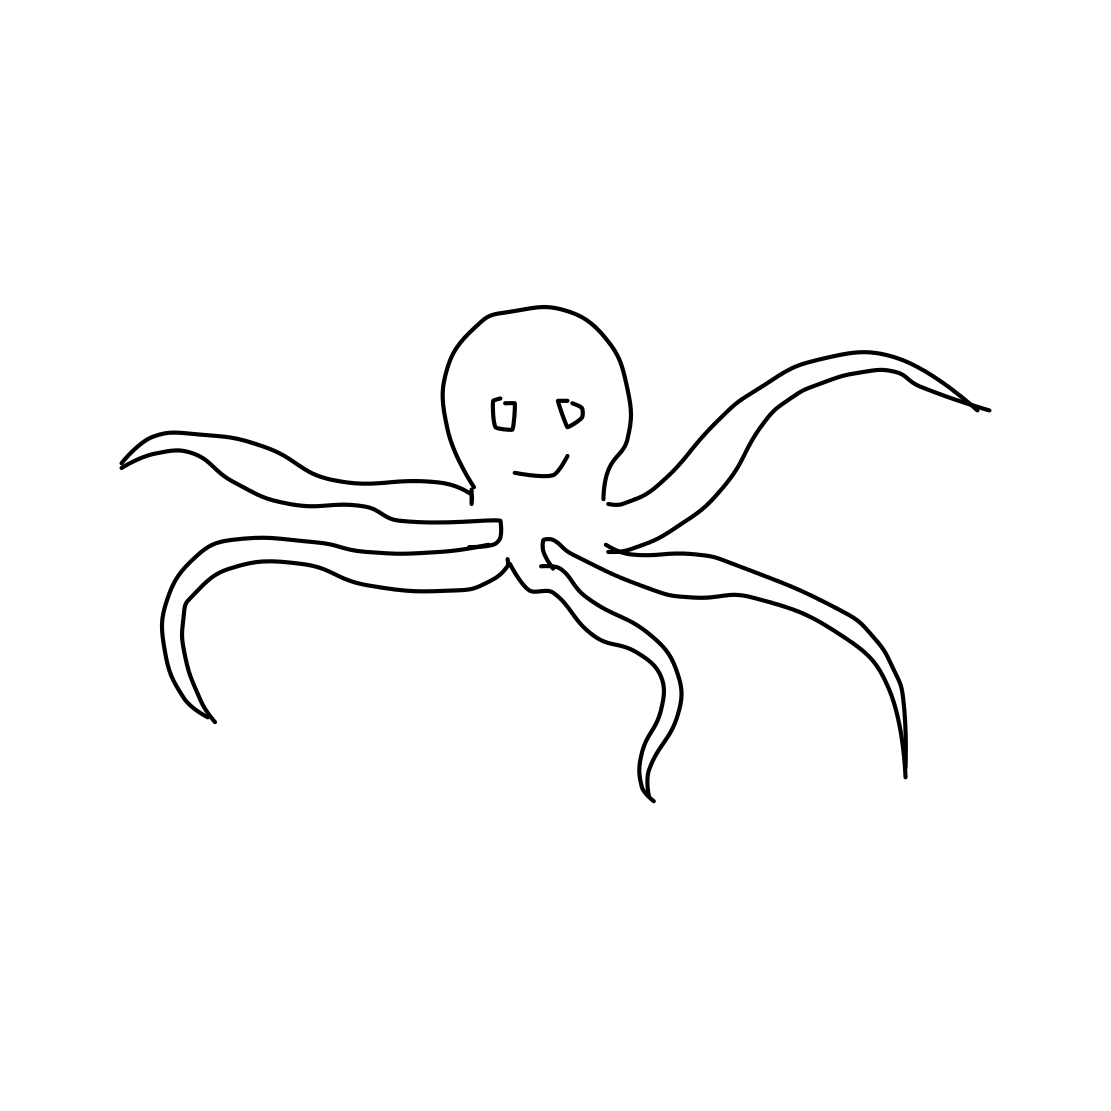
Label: octopus